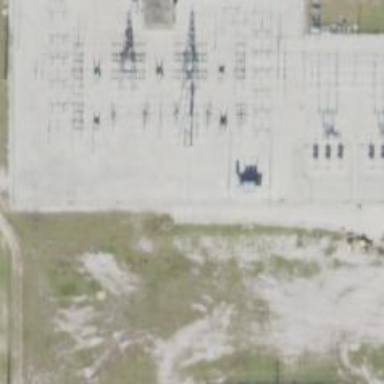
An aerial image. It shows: Switch used for power control.